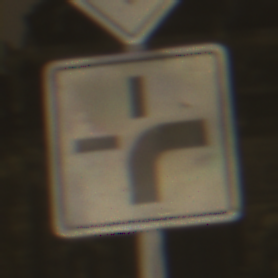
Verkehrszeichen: VerlaufVorfahrtsstrasse3
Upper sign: Vorfahrtsstrasse
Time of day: Night
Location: Outdoor (Urban)
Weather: Overcast
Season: NotSpecified
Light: Artificial